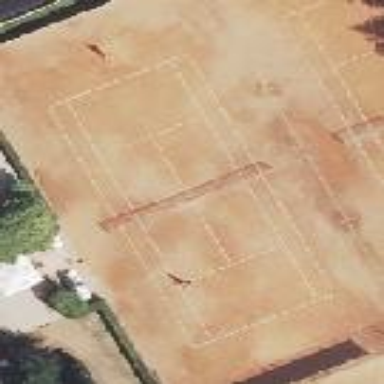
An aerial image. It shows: Sandy tennis court on pitch designated for leisure land.